Question: How to generate random two concentric spheres synthetic data with 'radius1=40' and 'radius2 =100' in MATLAB and save that data in format '*.mat' with one variable.'(1000*3 double)'? Also, how to plot this data in 3D with 2 colors: red and blue?
'''
rng(0,'twister');
rvals = 2*rand(1000,1)-1;
elevation = asin(rvals);
azimuth = 2*pi*rand(1000,1);
radii = 3*(rand(1000,1).^(1/3));
[x,y,z] = sph2cart(azimuth,elevation,radii);
data=[x,y,z];
figure
plot3(x,y,z,'.');
axis equal
'''

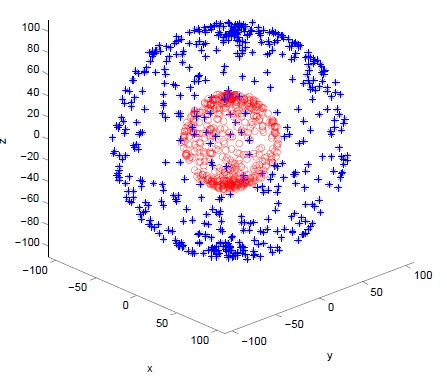
Answer: If you want a fixed radius then assign them a (instead of a random value) and keep the random numbers for the orientation angles ('azimuth/elevation' or 'theta/phi' depending on notation).
This code:
'''
rng(0,'twister');
nptSet = 500 ; r1 = 40 ; r2 = 100 ; %// your constraints
%// first data set (r1=40)
r1 = zeros(nptSet,1)+r1 ; %// assign radius (fixed)
azi1 = rand( size(r1) ) * 2*pi ; %// random azimuth [ 0 2pi]
elev1 = (rand(size(r1)) .* pi)-pi/2 ; %// random elevation [-pi/2 pi/2]
%// second data set (r2=100)
r2 = zeros(nptSet,1)+r2 ; %// assign radius (fixed)
azi2 = rand( size(r2) ) * 2*pi ; %// random azimuth [ 0 2pi]
elev2 = (rand(size(r2)) .* pi)-pi/2 ; %// random elevation [-pi/2 pi/2]
%// convert to cartesian
[x1,y1,z1] = sph2cart(azi1,elev1,r1);
[x2,y2,z2] = sph2cart(azi2,elev2,r2);
%// display and refine
figure ; hold on
plot3(x1,y1,z1,'or','MarkerSize',2);
plot3(x2,y2,z2,'+b');
xlabel('x') ; ylabel('y') ; zlabel('z')
axis equal ; grid off ; view(50,30)
'''
Will get you that figure: